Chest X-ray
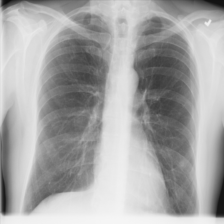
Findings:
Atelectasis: negative
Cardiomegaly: negative
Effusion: negative
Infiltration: negative
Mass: negative
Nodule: negative
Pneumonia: negative
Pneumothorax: negative
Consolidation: negative
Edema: negative
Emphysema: negative
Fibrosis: positive
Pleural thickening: negative
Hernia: negative